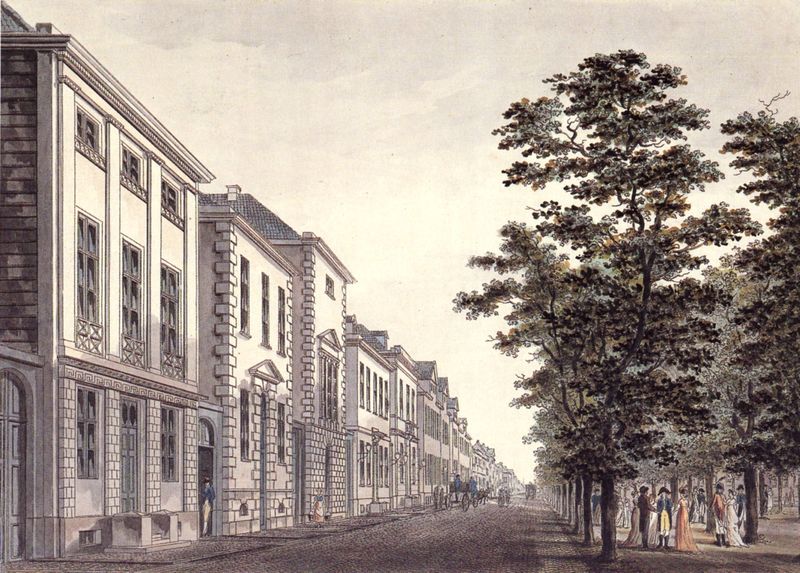
Titel: Altona. Die Nordseite der Palmaille
Künstler: Christian Frederik Hansen
Schlagwörter: baum, blau, himmel, laub, mann, wolken, aquarell, bäume, frauen, gelb, menschen, stadt, damen, fenster, frankreich, frau, hut, kleider, männer, strasse, tür, zeichnung, dach, haus, park, rot, architektur, lang, stein, wache, häuser, personen, ansicht, fassade, fassaden, perspektive, röcke, giebel, mauer, allee, graphik, spazieren, kutsche, kutschen, pilaster, rad, wagen, staffage, tor, berlin, archtektur, gehsteig, spaziergang, druck, druckgraphik, kopfsteinpflaster, dreispitz, flanieren, portal, besuch, gesims, quader, fluchtpunkt, preußen, boulevard, häuserzeile, stadtbild, eckquader, häuserreihe, coloriert, sonntags, dreizack, romatik, hoftor, 19. jahrhundert, 18. jahrhundert, 20. jahrhundert, 17. jahrhundert, druckgraphikd#, flanierend, straße baum, fnser